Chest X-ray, AP view. Patient: 58 years old, sex M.
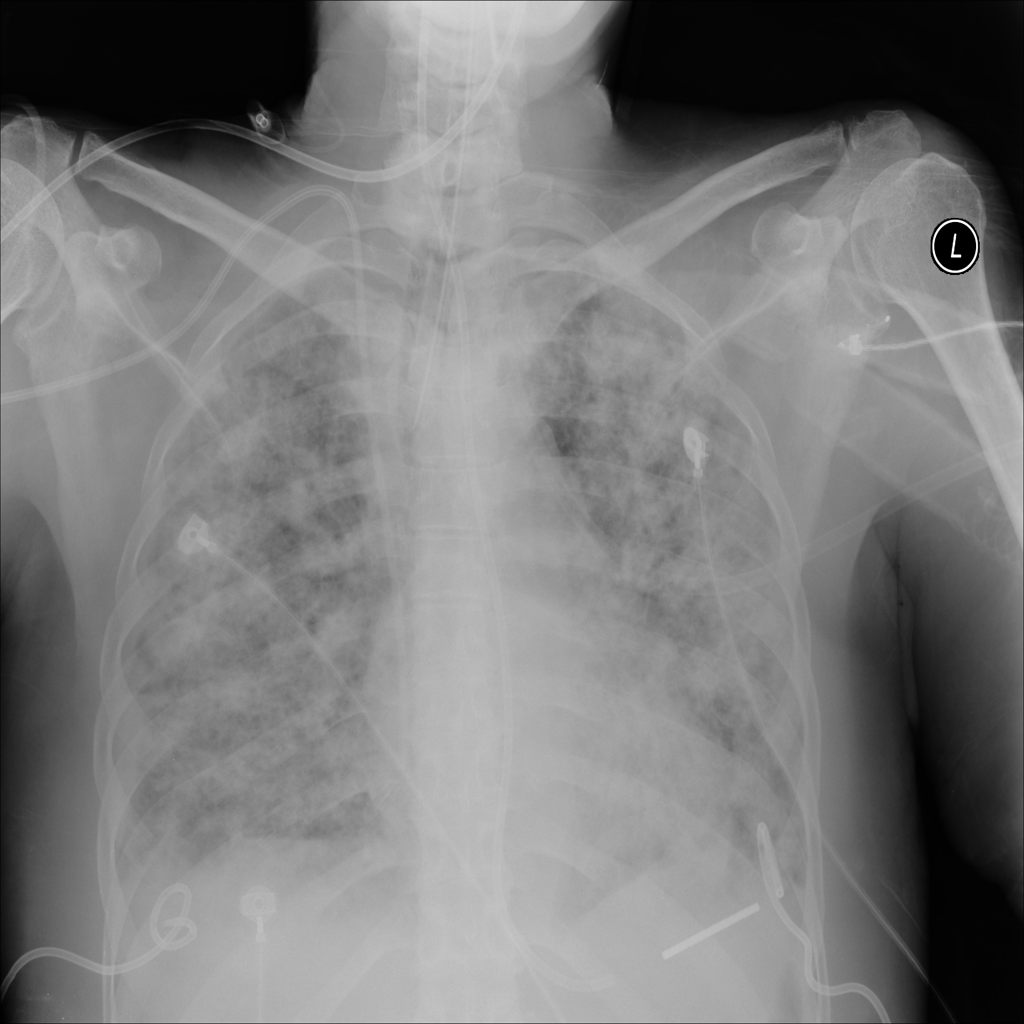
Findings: Infiltration